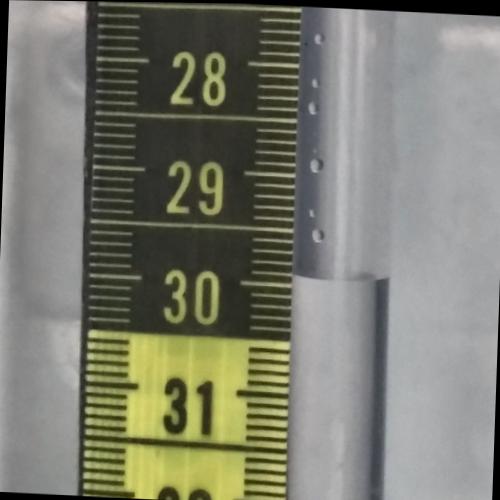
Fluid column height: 29.9 cm